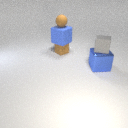
small brown rubber sphere above large blue rubber cube